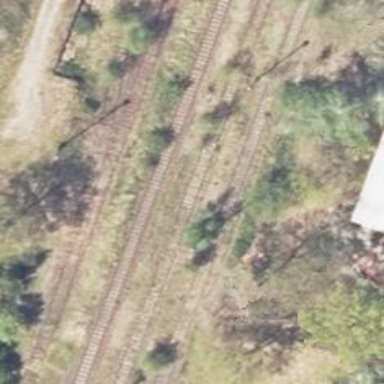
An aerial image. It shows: Unused railway yard.